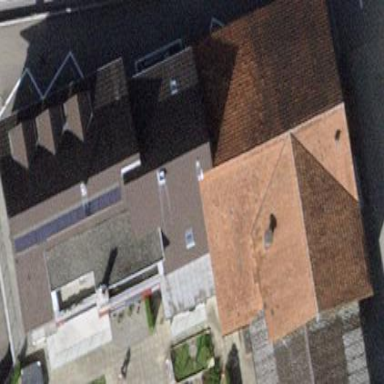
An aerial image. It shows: Simple house.